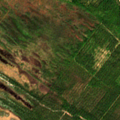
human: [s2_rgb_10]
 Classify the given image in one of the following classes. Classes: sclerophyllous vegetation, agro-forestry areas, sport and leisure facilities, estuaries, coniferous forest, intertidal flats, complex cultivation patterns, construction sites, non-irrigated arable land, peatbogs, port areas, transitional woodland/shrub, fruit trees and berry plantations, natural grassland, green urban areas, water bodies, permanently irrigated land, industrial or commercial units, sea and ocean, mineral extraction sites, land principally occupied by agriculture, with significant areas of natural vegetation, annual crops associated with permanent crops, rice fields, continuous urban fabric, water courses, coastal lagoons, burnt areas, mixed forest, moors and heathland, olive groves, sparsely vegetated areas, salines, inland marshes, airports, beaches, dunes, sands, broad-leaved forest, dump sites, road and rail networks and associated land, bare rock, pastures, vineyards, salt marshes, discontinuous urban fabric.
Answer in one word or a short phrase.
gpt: broad-leaved forest, coniferous forest, mixed forest, peatbogs